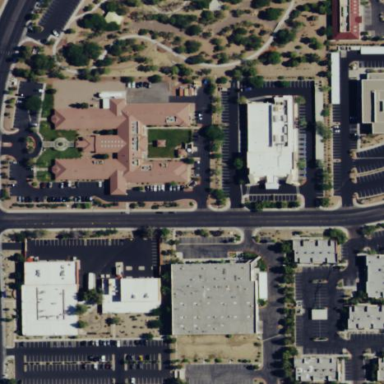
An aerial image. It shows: Nursing home.